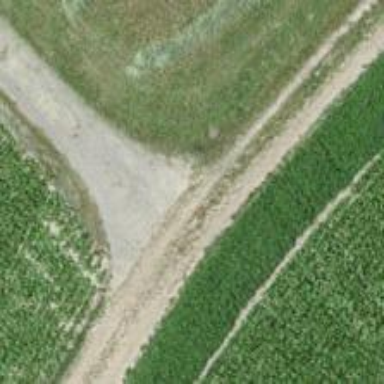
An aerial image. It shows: Well-maintained track road of grade 1.